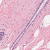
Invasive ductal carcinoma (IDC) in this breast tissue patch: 0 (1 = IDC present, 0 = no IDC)